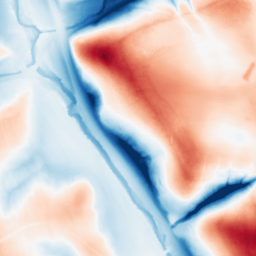
Category: trend_removal
Decomposition family: local_polynomial
Decomposition parameters: window_size: 101
degree: 3
Upsampling method: linear_exact
Upsampling parameters: scale: 2
Upsampling scale: 2